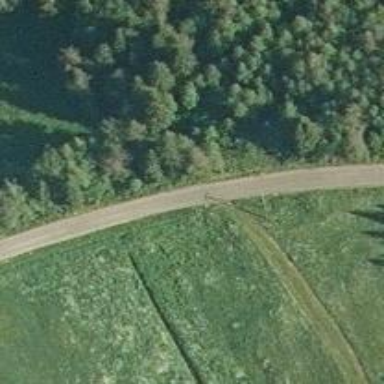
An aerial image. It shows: Unclassified road.